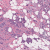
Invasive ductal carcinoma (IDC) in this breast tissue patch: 1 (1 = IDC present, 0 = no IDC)